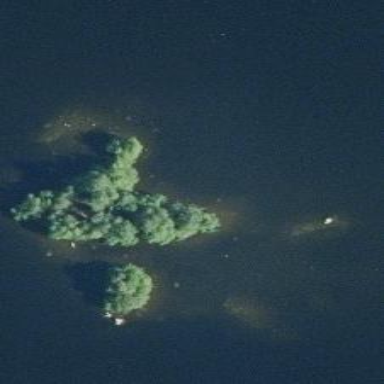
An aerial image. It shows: Islet.